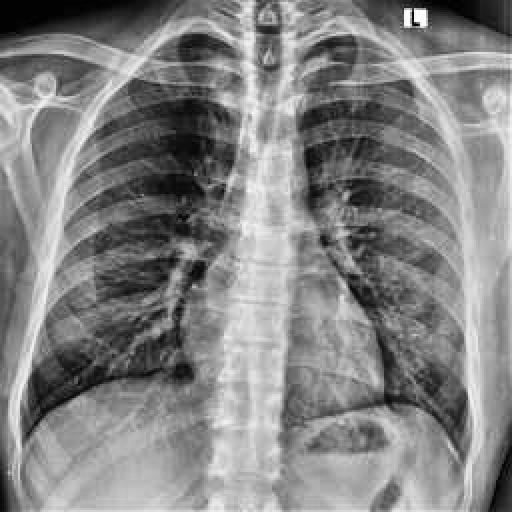
Finding: NORMAL